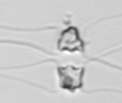
Label: Chaetoceros_didymus